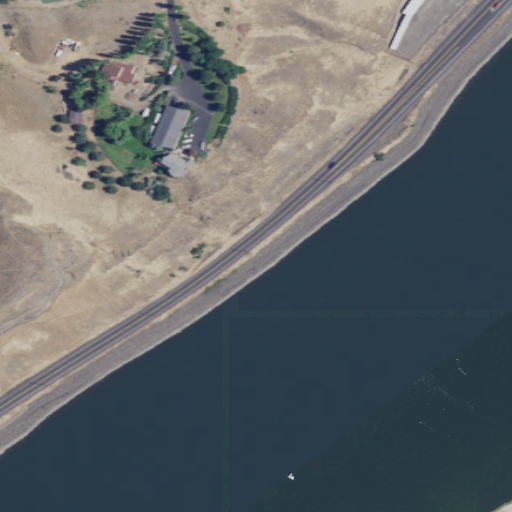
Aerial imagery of cliff(s) in Washington named Swallows Nest containing open water, open development, grassland, low intensity development, medium intensity development, shrub, and high intensity development